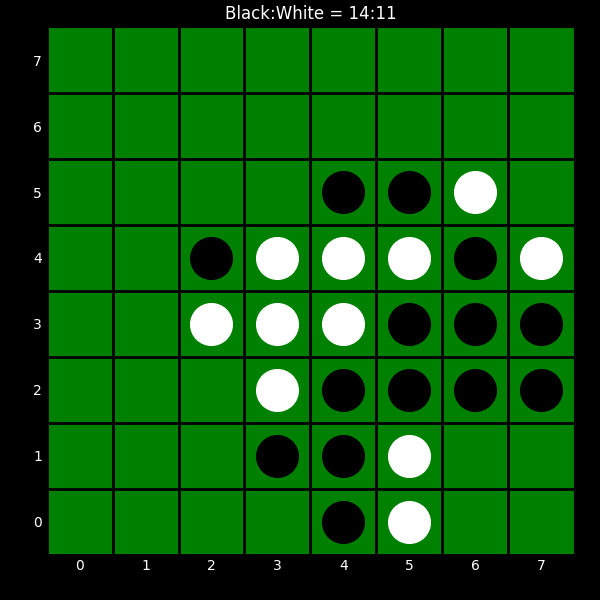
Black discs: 14
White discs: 11